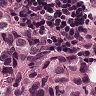
Metastatic tissue present: yes